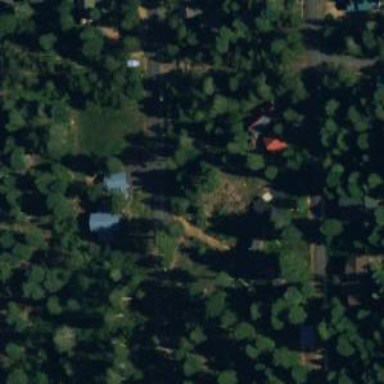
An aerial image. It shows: Evergreen woodland with needle-leaved trees.